Field crop: maize
Growth stage: 2
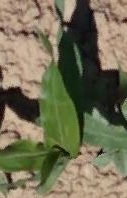
Species: maize